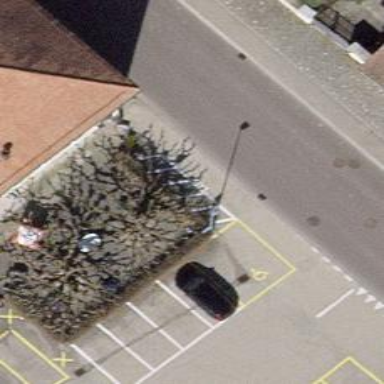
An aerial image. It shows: Zebra crossing on the road.